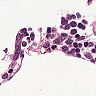
Metastatic tissue present: no